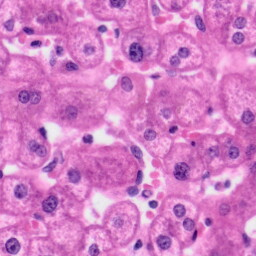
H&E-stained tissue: Liver